Question: I'm staring my UI5 with the following bootstrapping in 'index.js':
'''
sap.ui.define([
"sap/m/Shell",
"sap/ui/core/ComponentContainer"
], (Core, Shell, ComponentContainer) => {
"use strict";
new Shell("", {
app: new ComponentContainer("", {
height: "100%",
name: "webapp"
}),
appWidthLimited: false
}).placeAt("content");
});
'''
According to the <URL>:
> 'sap.ui.define'.
Do I understand it correctly that in such case the modules will be always loaded in a synchronous way and there is no real way to avoid the warning?
Can I, perhaps, just wrap 'new sap.m.Shell(sId?, mSettings?)' with 'async'/'await'?
## Update #1:
I've checked the loading with '?sap-ui-xx-nosync=warn' and got the following results:

For some reason 'i18n/i18n_en.properties' is loaded synchronously. The only place where I'm accessing the 'i18n' is:
'''
const oBundle = myI18nModel.getResourceBundle();
'''
But following the documentation, I could not grasp why 'myI18nModel.getResourceBundle()' leads to the synchronous loading.
## Update #2:
After a deep exploration of <URL> sample, I found out the reason for the 'sync XHR' warning. That was '"description": "{{appDescription}}"' and '"title": "{{appTitle}}"' in 'manifest.json' which is explicitly noted:
'''
"title": "Here the i18n bundles can't be loaded with 'async: true' yet!",
"description": "Same here. Hence, no 'i18n' in this 'sap.app' section!"
'''
After replacing it with a static values the warning is gone.
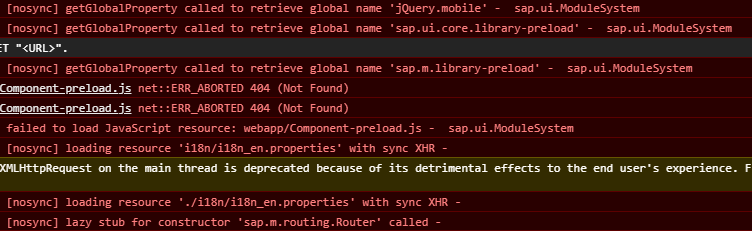
Answer: # Cause
Early development of UI5 was heavily based on <URL> or at all such as 'sap.ui.controller', 'sap.ui.component', 'sap.ui.*fragment', 'sap.ui.*view', 'jQuery.sap.require', 'sap.ui.requireSync', 'jQuery.sap.sjax', 'Core.createComponent', etc..
# Resolution
In order to reduce the number of sync XHR calls:
1. Do not use deprecated APIs such as those mentioned above.
2. Follow the documented guidelines: Performance Checklist Is Your Application Ready for Asynchronous Loading? Particularly when bootstrapping, use the data-sap-ui-async="true" option, and, if the app has a Component.js, use the declarative sap/ui/core/ComponentSupport module in data-sap-ui-oninit instead of instantiating sap.ui.core.ComponentContainer manually. For example: <head>
<!-- ... -->
<script id="sap-ui-bootstrap" src="..."
data-sap-ui-async="true"
data-sap-ui-oninit="module:sap/ui/core/ComponentSupport"
data-sap-ui-resourceroots='{ "my.demo": "./" }'
...
></script>
</head>
<body id="content" class="sapUiBody">
<div data-sap-ui-component
data-id="rootComponentContainer"
data-name="my.demo"
data-settings='{ "id": "myRootComponent" }'
...
></div>
</body> This automatically creates a ComponentContainer, pushes it to the DOM, and loads the Component.js and manifest.json asynchronously altogether while avoiding inline scripts or a separate bootstrap script at the same time. In the application's Component.js definition, additionally, implement the "sap.ui.core.IAsyncContentCreation" marker interface to allow creating the component's content fully asynchronously (in addition to stricter error handling). return UIComponent.extend("my.demo.Component", {
metadata: {
interfaces: [ "sap.ui.core.IAsyncContentCreation" ],
manifest: "json",
},
// ...
});
1. Run the app with the xx-nosync bootstrap option. For example, in the URL: https://&lthost>/my/awesome/app/?sap-ui-xx-nosync=warn UI5 will then log "loading ... with sync XHR" in the browser console for each of the files fetched synchronously (Ignore other [nosync] messages). For example: If the app uses a v2.ODataModel, it might complain that the module sap/ui/thirdparty/datajs was loaded synchronously. In that case, add the following to the bootstrap config: <script id="sap-ui-bootstrap" src="..."
data-sap-ui-async="true"
data-sap-ui-oninit="module:sap/ui/core/ComponentSupport"
data-sap-ui-modules="sap/ui/thirdparty/datajs"
...
></script> If a ResourceModel is created manually in JS, make sure to enable the async flag there: const i18nModel = new ResourceModel({ // required from "sap/ui/model/resource/ResourceModel"
bundleName: "demo.i18n.i18n",
supportedLocales: [""],
fallbackLocale: "",
async: true, // <--
});
i18nModel.getResourceBundle().then(resourceBundle => {
this.getOwnerComponent().setModel(i18nModel, "i18n");
resourceBundle.getText(/*...*/); // See sap/base/i18n/ResourceBundle
}); Check the API reference of the reported APIs. Most of the times, they're either deprecated or they come with an async flag set to false by default.
2. When requesting UI5 theming parameters via sap.ui.core.theming.Parameters.get, use the asynchronous variant as mentioned in the API description. If there are standard UI5 controls requesting theming parameters too early - causing a sync XHR - create an issue in OpenUI5 GitHub.
# Known issues
There are, however, still some APIs left which have no asynchronous replacements such as:
- <URL>'v2.ODataModel''datajs.js''preload: true''manifest.json'
---
To answer the question: 'sap.ui.define' and 'sap.ui.require' do load dependencies asynchronously the 'data-sap-ui-async' config is set to 'true' (Basically <URL> in order to prevent a major performance bottleneck.
Wrapping a synchronous content request with async-await or Promise won't help. Better look for asynchronous alternatives. For example, the <URL> has an 'async' flag in the constructor settings which, if enabled, fetches the 'Component.js' and 'manifest.json' files asynchronously:
'''
new ComponentContainer({ // required from "sap/ui/core/ComponentContainer"
height: "100%",
name: "my.demo",
async: true, // or
manifest: true, // sets the 'async' option automatically to true
// ...
});
'''